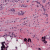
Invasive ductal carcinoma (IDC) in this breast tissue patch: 1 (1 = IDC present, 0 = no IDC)